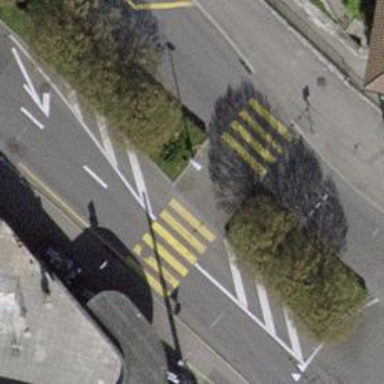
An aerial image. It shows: Kerb barrier.